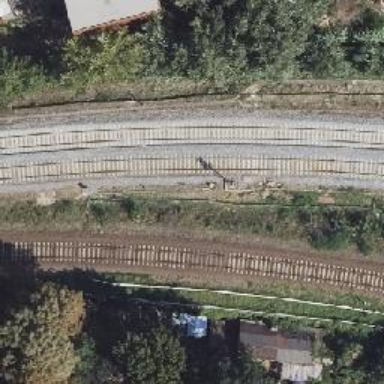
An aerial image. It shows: Railway signal.